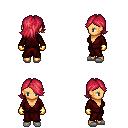
a pixel art fantasy rpg character, female body template, human, tanned skin, red robe, red pants, ruby red swoop hairstyle, gold gloves, white slippers, four views (front, back, left, right), 2x2 character sprite sheet, small pixel art, hard edges, no anti-aliasing